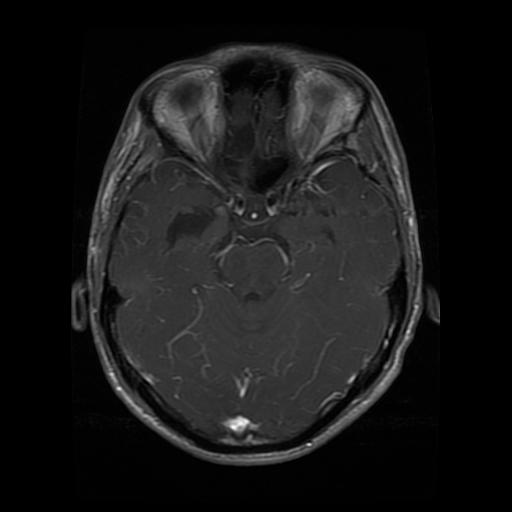
Label: glioma